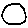
Label: circle